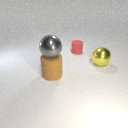
small red rubber cylinder to the right of large brown rubber cylinder